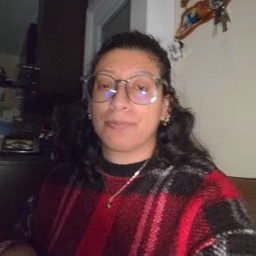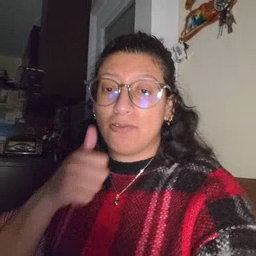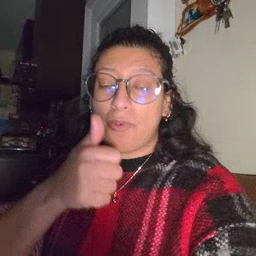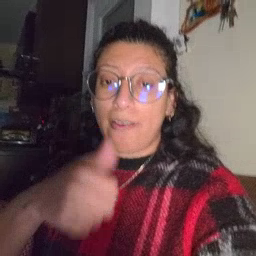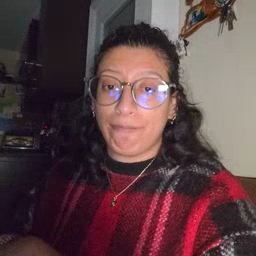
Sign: yourself